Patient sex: M
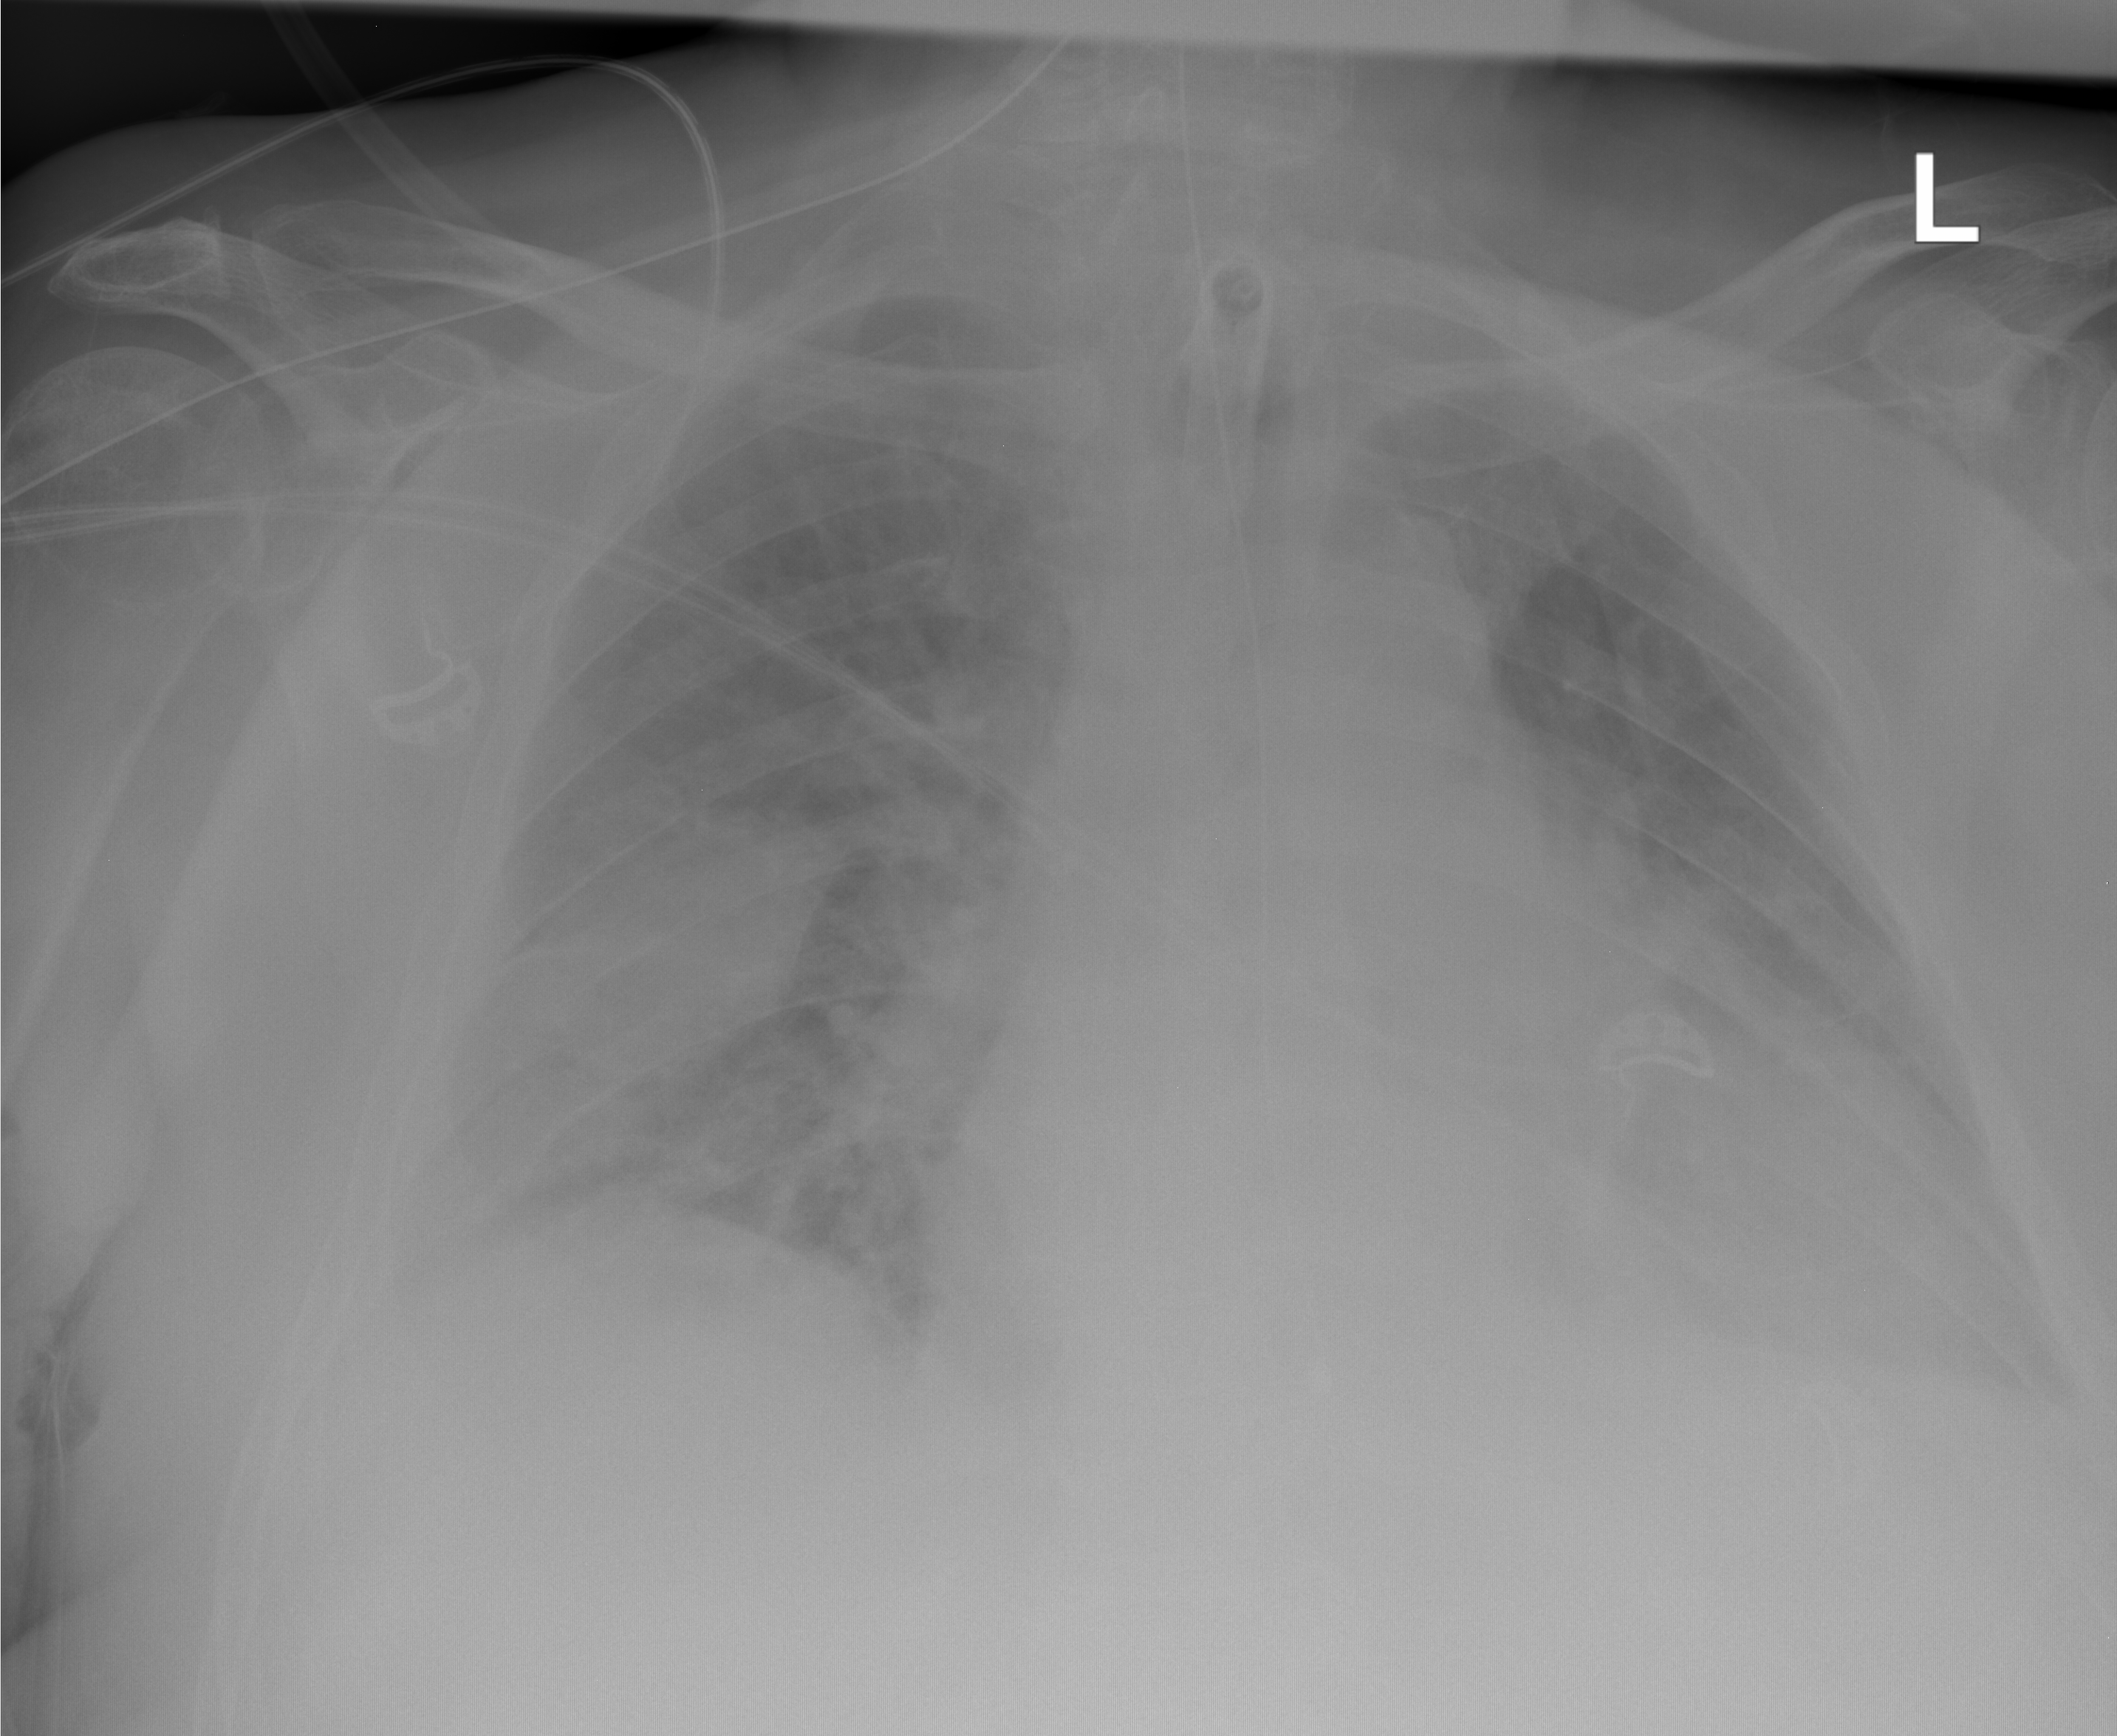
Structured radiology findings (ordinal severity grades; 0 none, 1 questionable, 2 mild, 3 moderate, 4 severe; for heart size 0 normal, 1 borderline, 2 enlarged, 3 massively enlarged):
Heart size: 3
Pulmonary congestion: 3
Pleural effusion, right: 2
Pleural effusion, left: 3
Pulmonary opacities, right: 2
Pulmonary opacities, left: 0
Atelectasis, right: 0
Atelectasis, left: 0